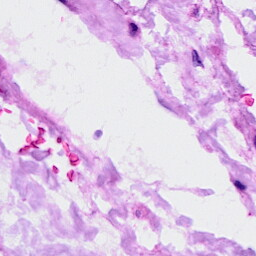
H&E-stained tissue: Ovarian